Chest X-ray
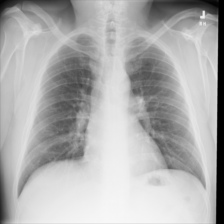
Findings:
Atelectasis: negative
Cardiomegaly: negative
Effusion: negative
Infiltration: negative
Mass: negative
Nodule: negative
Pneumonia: negative
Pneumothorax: negative
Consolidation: negative
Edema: negative
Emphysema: negative
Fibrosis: negative
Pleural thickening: positive
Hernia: negative